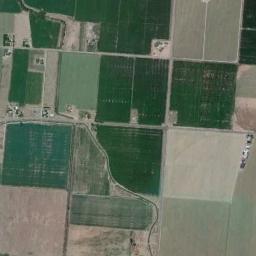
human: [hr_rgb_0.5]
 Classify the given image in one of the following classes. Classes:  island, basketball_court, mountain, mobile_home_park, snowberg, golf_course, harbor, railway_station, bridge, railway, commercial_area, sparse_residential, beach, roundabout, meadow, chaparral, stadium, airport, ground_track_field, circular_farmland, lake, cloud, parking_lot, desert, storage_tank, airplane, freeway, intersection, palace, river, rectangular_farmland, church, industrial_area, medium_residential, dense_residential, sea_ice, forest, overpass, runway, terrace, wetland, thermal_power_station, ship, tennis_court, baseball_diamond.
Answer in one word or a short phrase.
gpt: rectangular_farmland